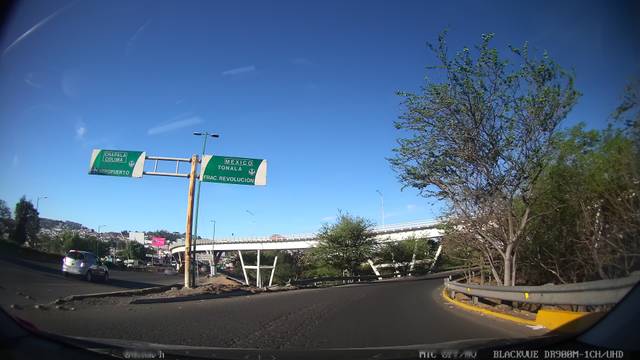
Region: Mexico
Coordinates: 20.625, -103.321